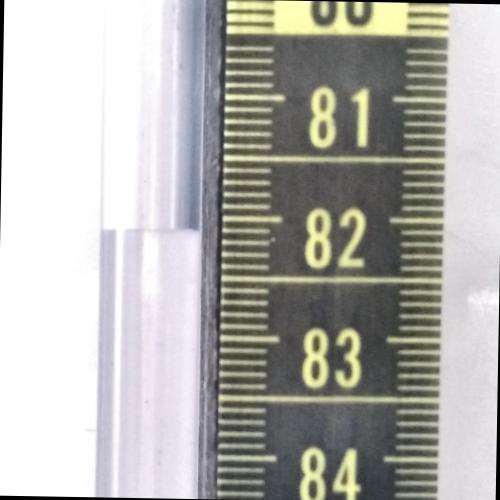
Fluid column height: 82.1 cm